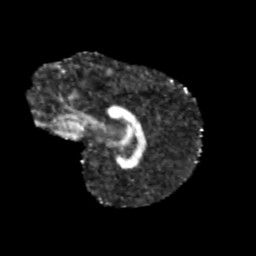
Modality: FA
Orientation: sagittal
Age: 12
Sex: male
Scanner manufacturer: siemens
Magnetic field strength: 3 T
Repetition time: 3.8 s
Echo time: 0.07 s